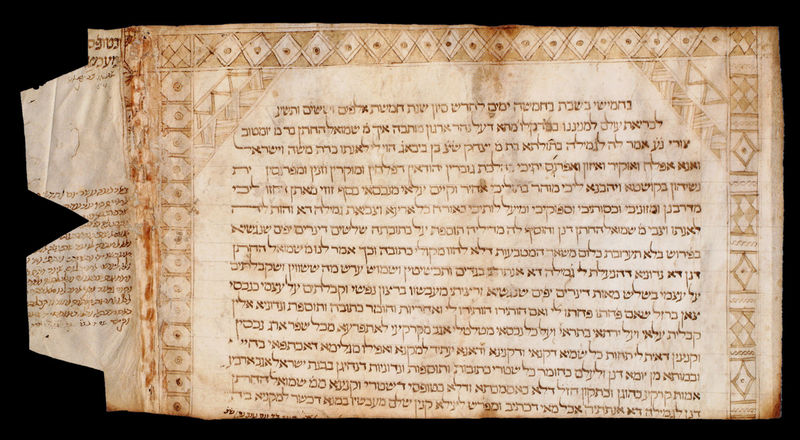
Titel: Ketubba/Milagro/Navarra
Institution: Pamplona, Archivo General de Navarra
Schlagwörter: weiß, ausschnitt, braun, zeichen, zeichnung, muster, ornament, rahmen, blatt, schrift, papier, spuren, einschnitt, formen, vergilbt, rand, figuren, dekoration, detail, inschrift, gerade, lesen, ornamente, verzierung, schriftzeichen, striche, foto, punkte, buch, orient, umrahmung, druck, seite, text, buchstaben, gebet, vertrag, tinte, buchseite, fragment, pergament, rauten, zickzack, arabisch, mittelalter, dreiecke, vierecke, islam, verzierungen, handschrift, dokument, teil, archäologie, hebräisch, papyrus, persisch, koran, jüdisch, tora, fund, shalem, russ, hindi, schmuckband, schmuckkante, judaica, linienspiegel